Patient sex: M
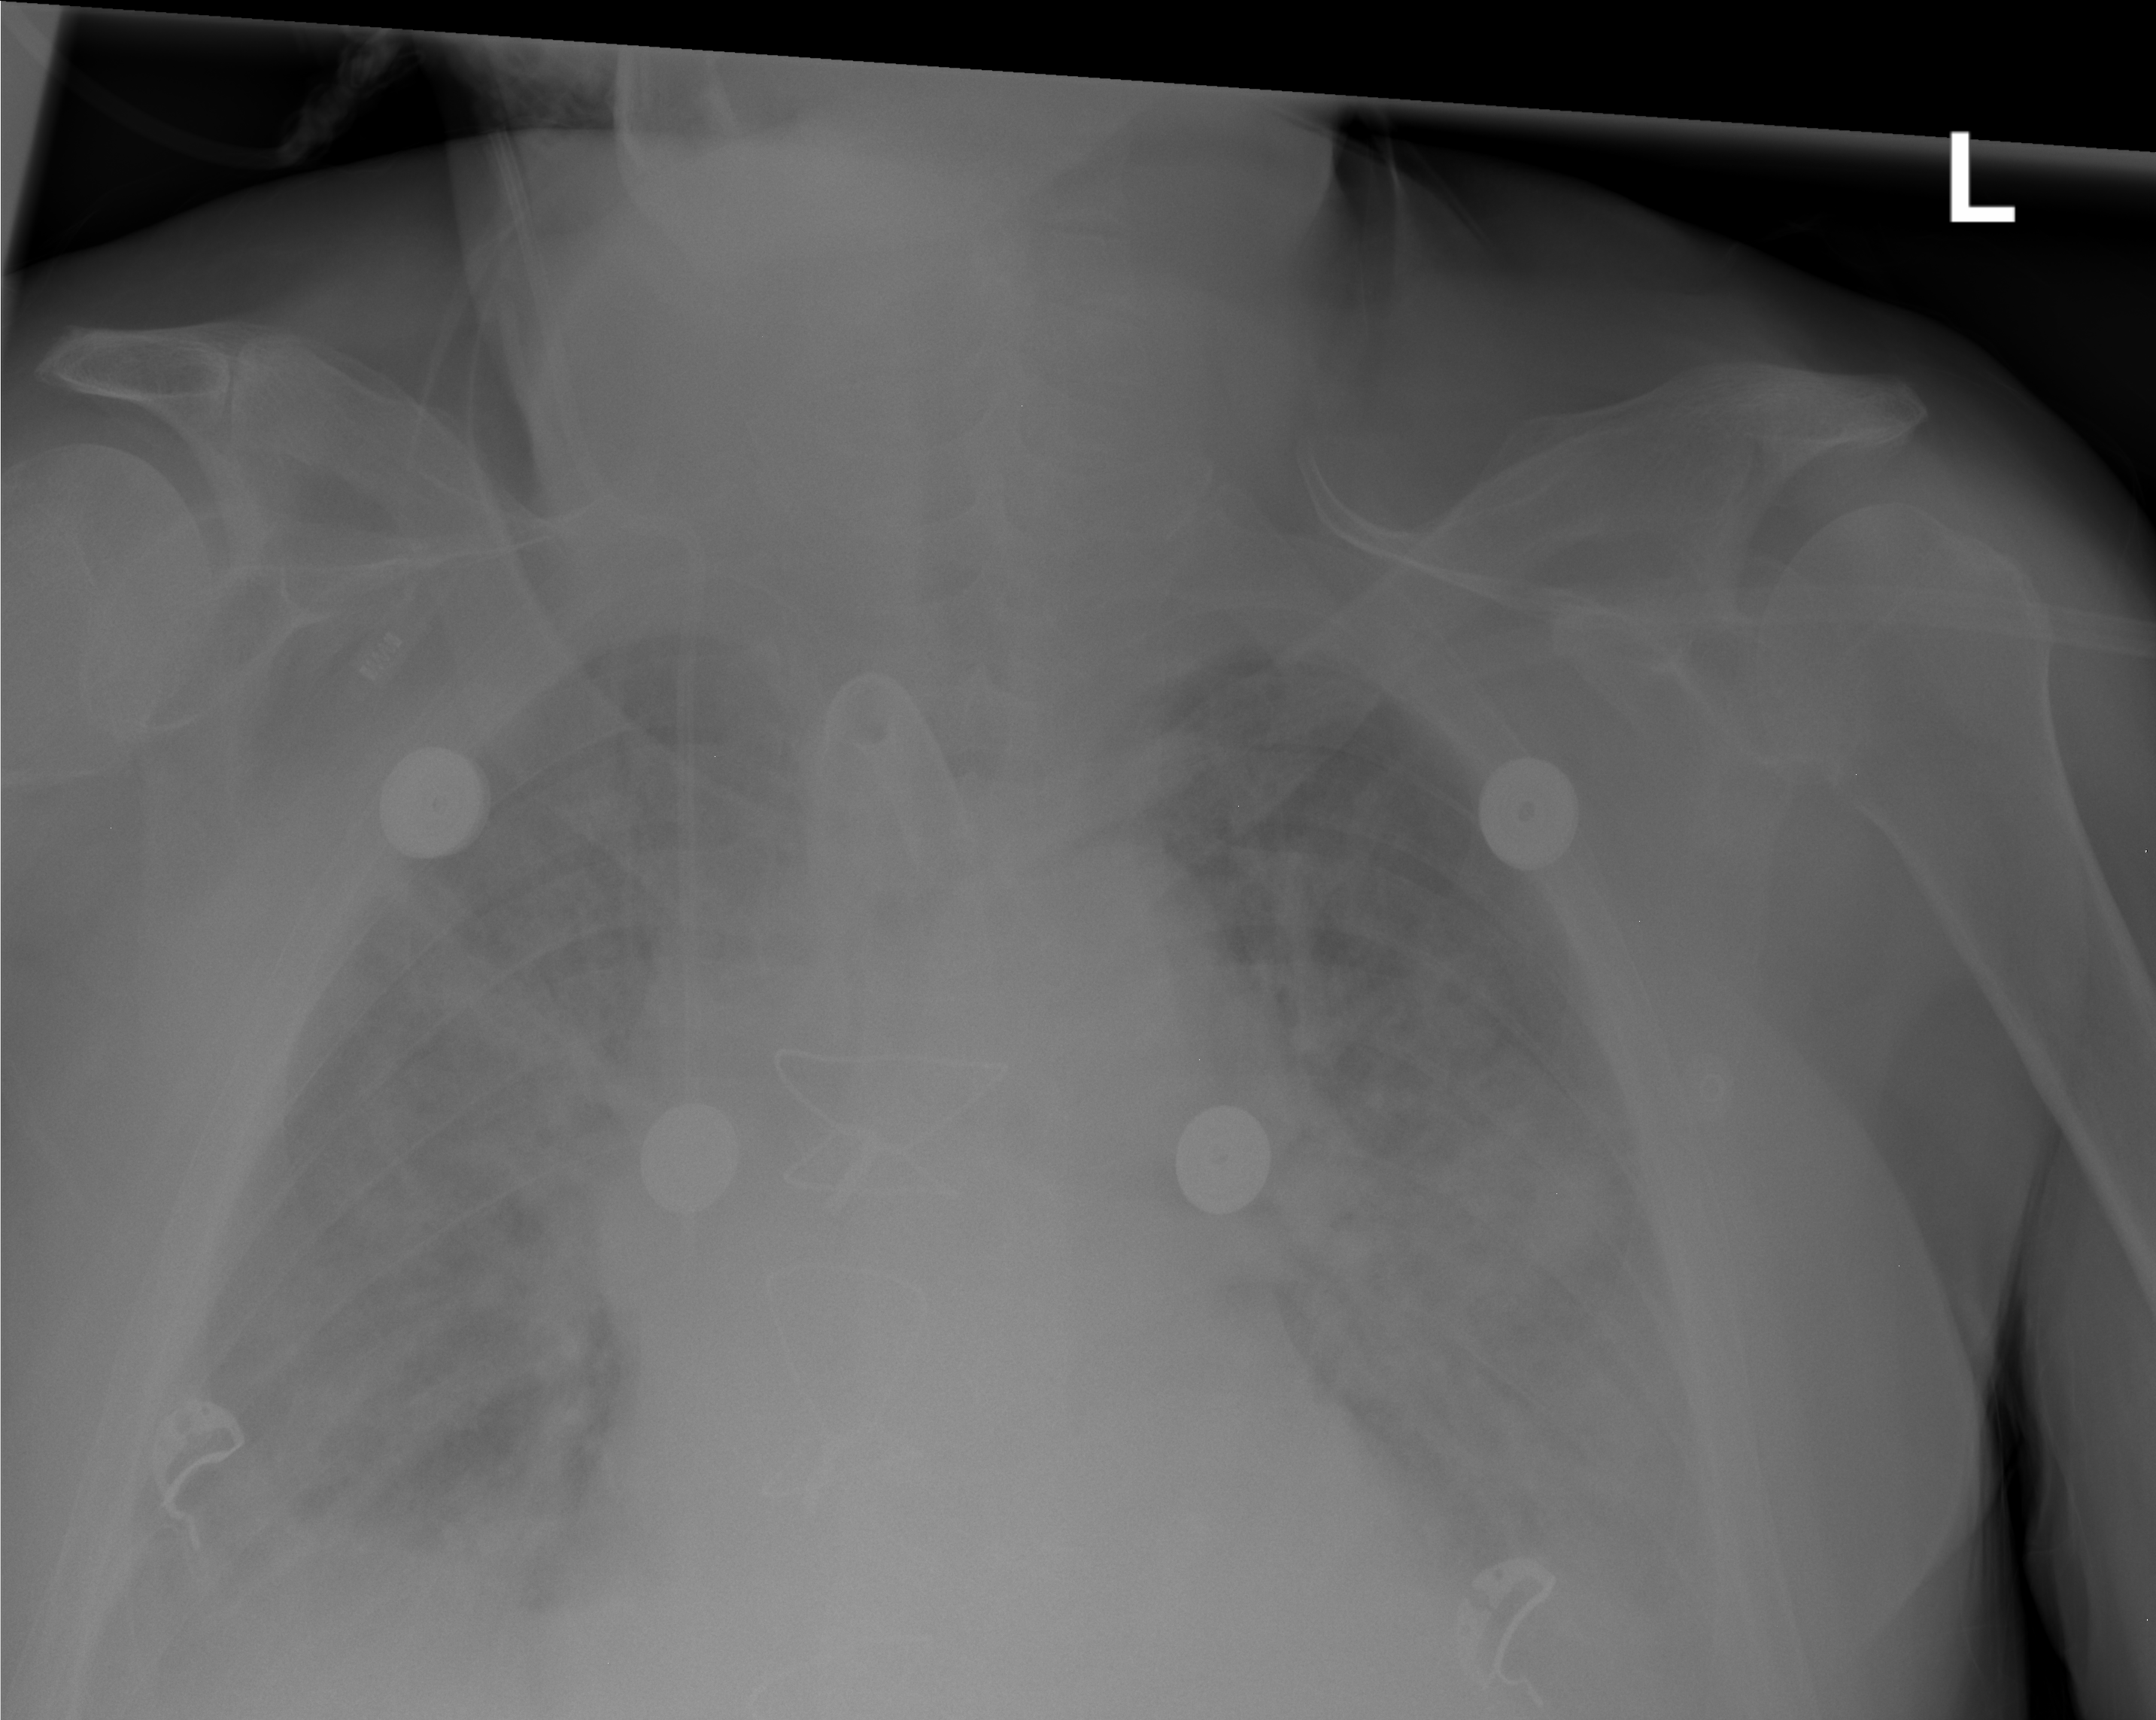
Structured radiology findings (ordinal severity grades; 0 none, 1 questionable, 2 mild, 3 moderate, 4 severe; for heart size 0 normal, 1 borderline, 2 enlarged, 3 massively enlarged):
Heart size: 2
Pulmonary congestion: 3
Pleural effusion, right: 3
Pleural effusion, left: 3
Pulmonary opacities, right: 3
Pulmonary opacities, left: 3
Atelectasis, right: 2
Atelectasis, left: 2